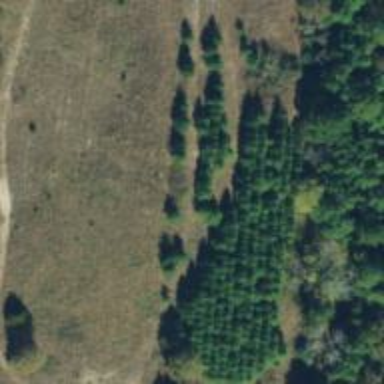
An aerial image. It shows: Evergreen needle-leaved forest.